Interaction volume radius: 10 \u00c5
Interaction volume height: 30 \u00c5
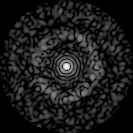
Disorder parameter: 0.8301